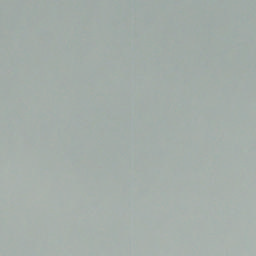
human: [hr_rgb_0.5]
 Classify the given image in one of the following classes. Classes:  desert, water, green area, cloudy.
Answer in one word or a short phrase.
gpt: cloudy